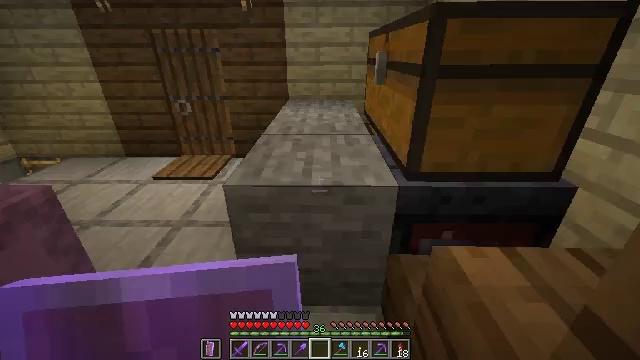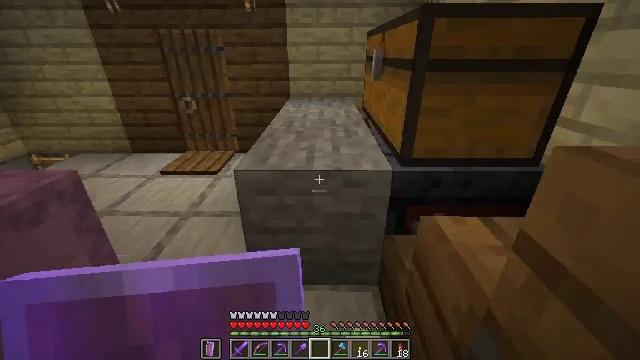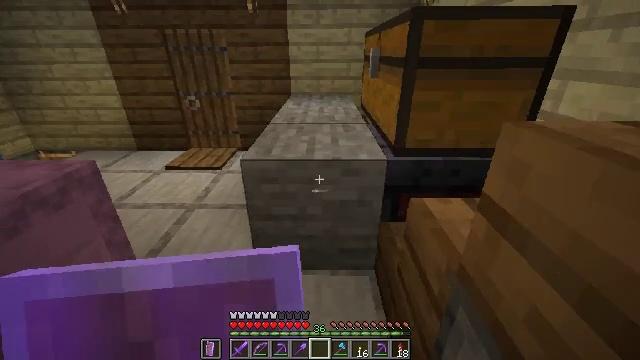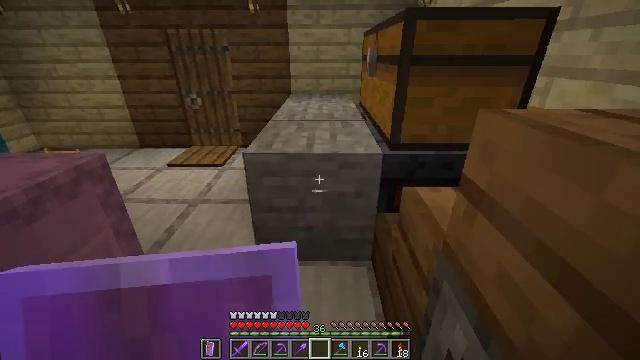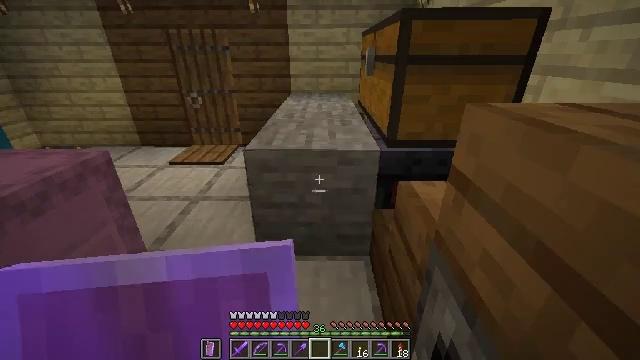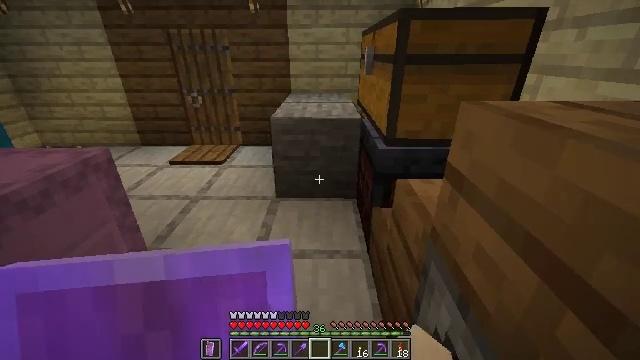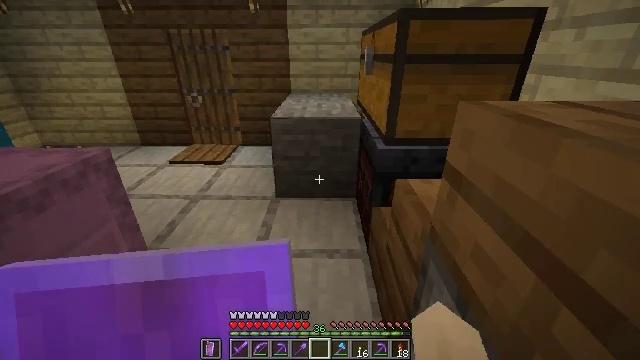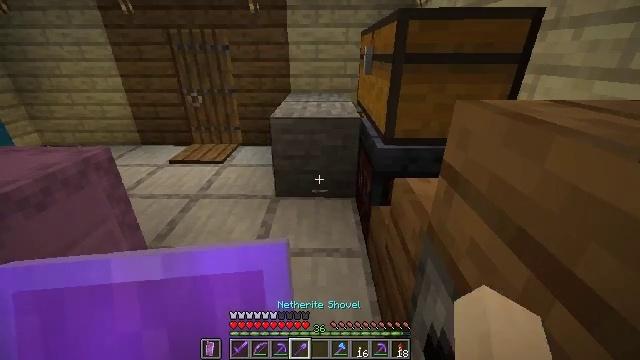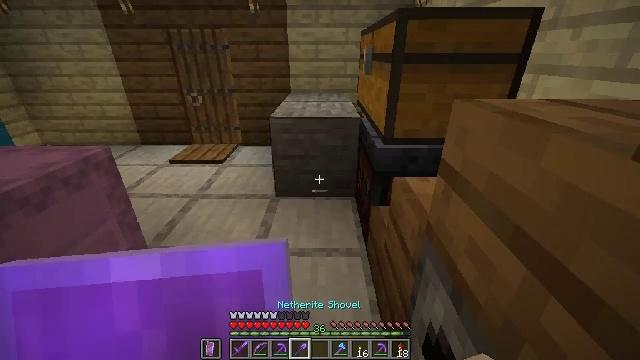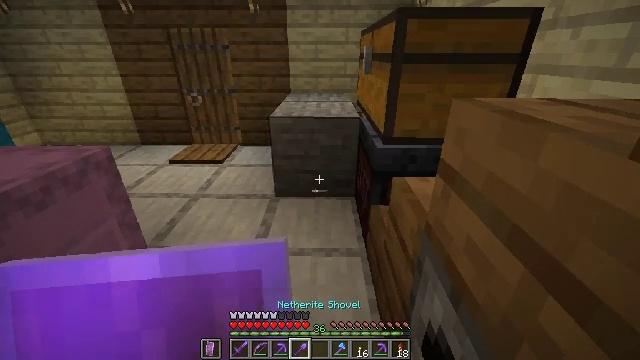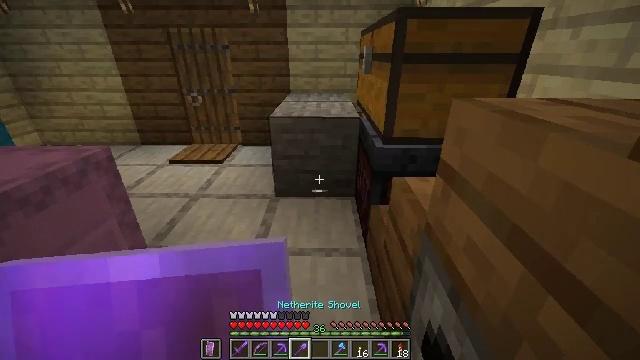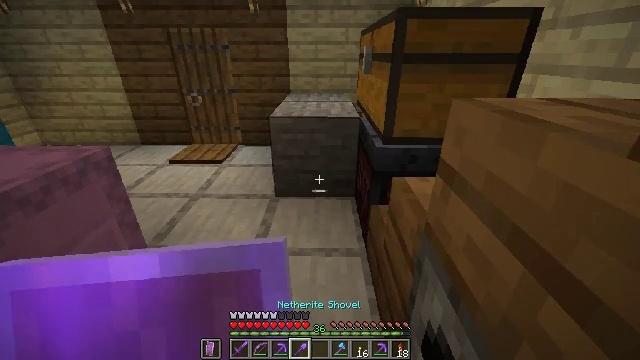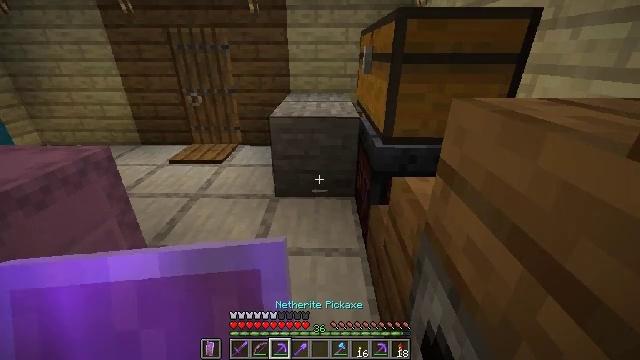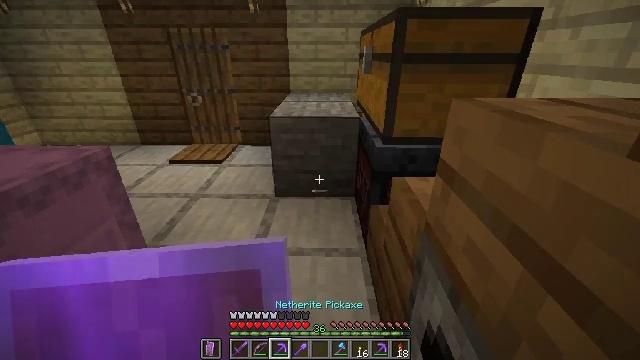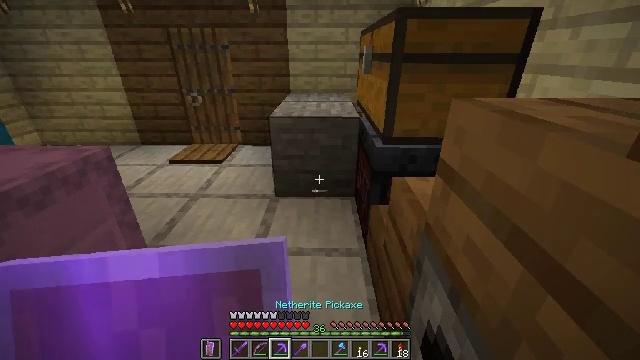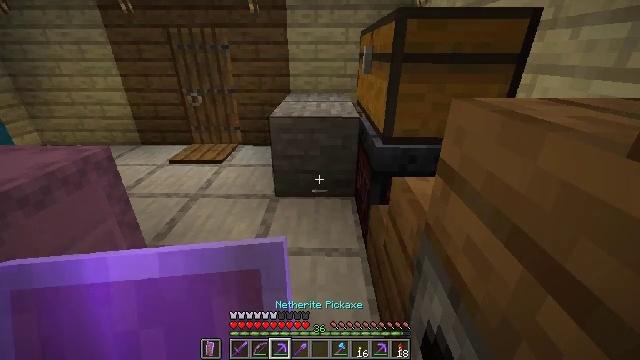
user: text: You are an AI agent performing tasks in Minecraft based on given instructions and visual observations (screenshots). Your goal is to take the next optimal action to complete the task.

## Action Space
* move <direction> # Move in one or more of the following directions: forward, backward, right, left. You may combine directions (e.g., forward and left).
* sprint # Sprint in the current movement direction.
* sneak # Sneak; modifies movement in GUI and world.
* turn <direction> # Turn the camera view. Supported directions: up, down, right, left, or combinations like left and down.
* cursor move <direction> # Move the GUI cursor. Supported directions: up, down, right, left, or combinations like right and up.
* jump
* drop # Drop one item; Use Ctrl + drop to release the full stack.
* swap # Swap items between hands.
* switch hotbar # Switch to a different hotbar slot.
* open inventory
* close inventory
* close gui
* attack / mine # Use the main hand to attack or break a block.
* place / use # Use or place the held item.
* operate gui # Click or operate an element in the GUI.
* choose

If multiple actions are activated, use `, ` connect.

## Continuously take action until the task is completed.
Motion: motion action
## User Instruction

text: Harvest stone in the caves.
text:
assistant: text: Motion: move back
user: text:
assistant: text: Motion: no_op
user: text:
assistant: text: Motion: no_op
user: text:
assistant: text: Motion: no_op
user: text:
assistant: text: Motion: no_op
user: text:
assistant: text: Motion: no_op
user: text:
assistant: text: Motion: no_op
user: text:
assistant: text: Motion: no_op
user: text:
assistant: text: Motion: no_op
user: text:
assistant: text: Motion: no_op
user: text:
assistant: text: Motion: no_op
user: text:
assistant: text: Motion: no_op
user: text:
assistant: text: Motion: no_op
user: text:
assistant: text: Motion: no_op
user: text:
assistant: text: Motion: no_op
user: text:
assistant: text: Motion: no_op
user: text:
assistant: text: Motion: no_op
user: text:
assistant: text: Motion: no_op
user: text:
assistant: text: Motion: no_op
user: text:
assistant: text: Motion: no_op
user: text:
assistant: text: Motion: no_op
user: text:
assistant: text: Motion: no_op
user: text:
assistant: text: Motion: no_op
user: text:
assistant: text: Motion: no_op
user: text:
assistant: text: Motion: no_op
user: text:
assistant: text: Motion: turn up
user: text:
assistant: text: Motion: move forward, turn up
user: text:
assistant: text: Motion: move forward
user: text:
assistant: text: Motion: move forward
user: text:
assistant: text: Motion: move forward